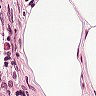
Metastatic tissue present: no